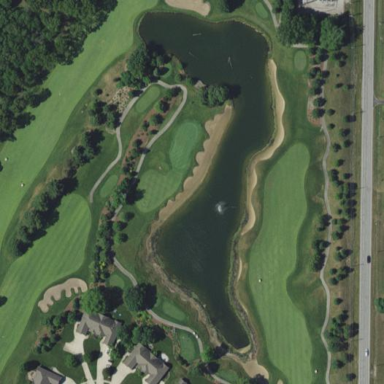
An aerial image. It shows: Golf bunker filled with sandy terrain.